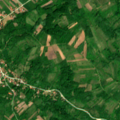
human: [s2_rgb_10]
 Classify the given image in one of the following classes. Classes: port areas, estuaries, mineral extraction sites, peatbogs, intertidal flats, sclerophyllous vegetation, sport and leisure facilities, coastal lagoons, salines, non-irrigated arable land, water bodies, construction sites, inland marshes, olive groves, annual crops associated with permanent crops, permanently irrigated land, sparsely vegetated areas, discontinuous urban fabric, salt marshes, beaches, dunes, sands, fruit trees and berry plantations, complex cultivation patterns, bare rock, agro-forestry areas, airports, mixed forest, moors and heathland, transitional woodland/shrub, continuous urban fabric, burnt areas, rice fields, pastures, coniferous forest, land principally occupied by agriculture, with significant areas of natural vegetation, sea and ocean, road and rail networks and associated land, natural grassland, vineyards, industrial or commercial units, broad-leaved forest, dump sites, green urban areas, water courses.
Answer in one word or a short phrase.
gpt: discontinuous urban fabric, complex cultivation patterns, land principally occupied by agriculture, with significant areas of natural vegetation, broad-leaved forest